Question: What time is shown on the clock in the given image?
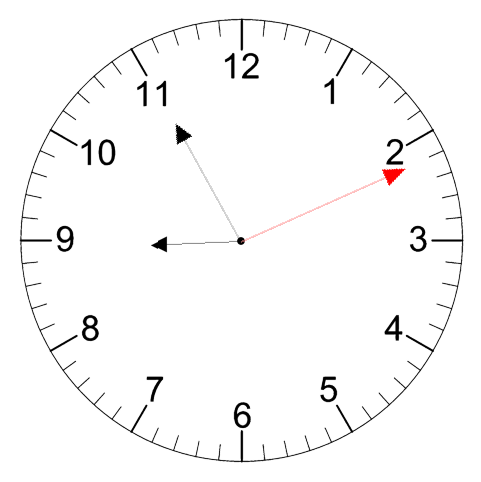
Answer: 08:55:11